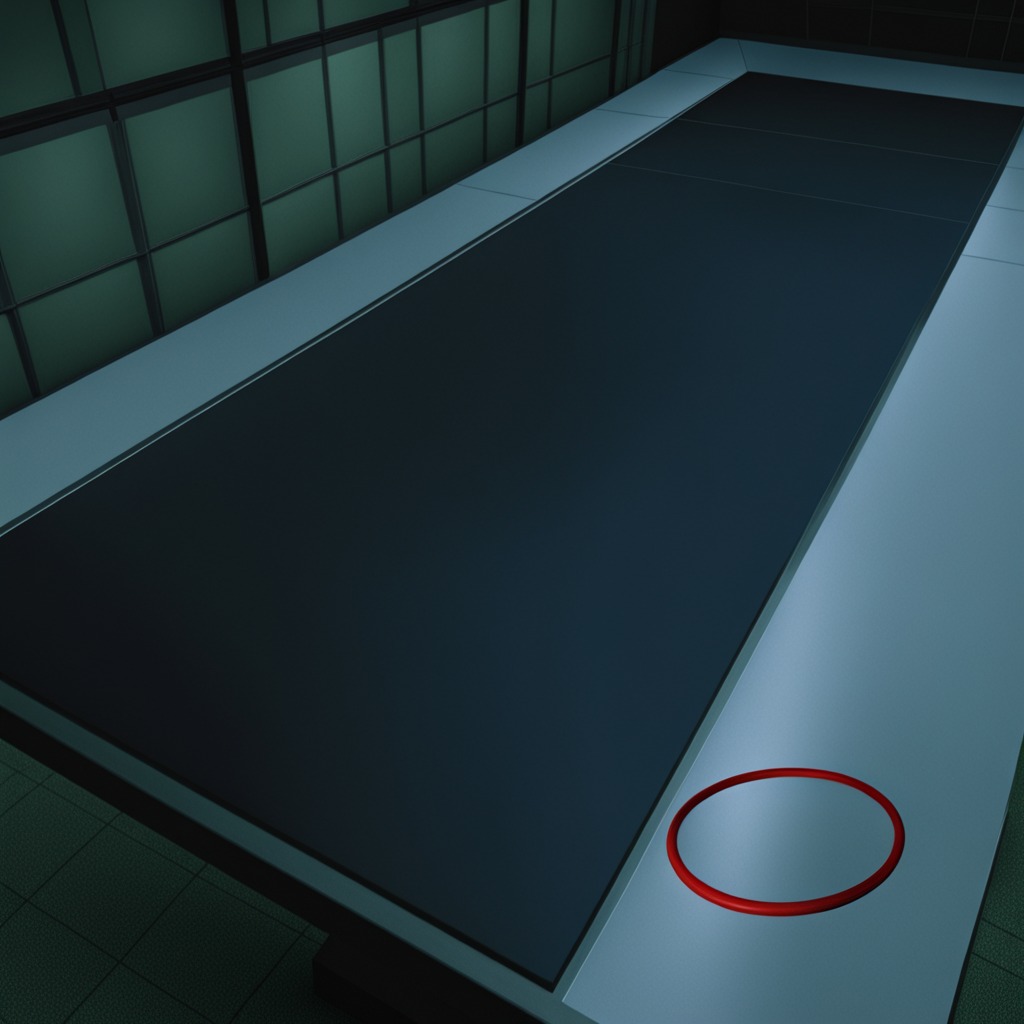
A rubber O-ring is lying on a clean empty table in a railway signal maintenance room lit by harsh overhead fluorescents.